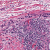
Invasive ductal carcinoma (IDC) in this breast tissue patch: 1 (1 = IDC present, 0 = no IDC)